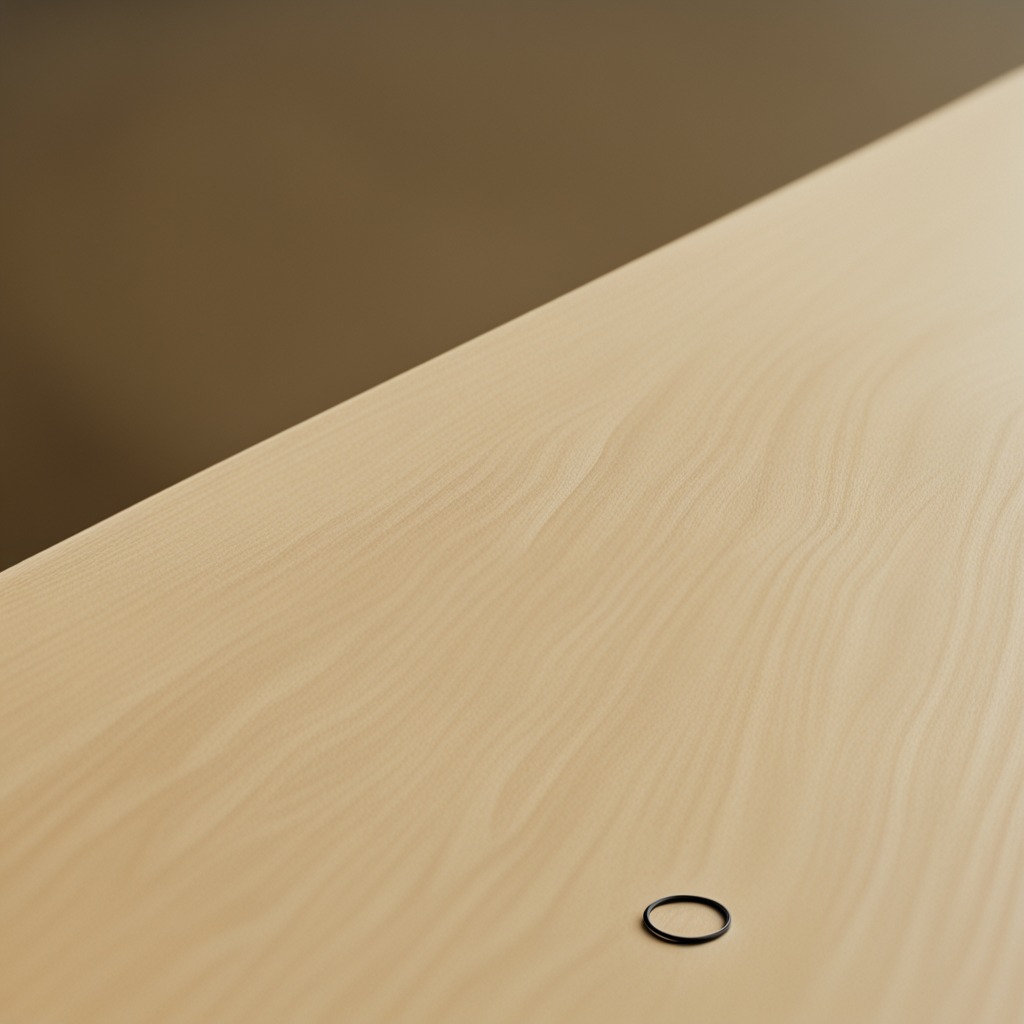
A rubber O-ring is lying on the plywood surface in the paint workshop.